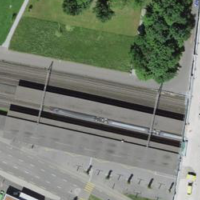
EUNIS habitat code: 57
Species observed at this site:
Fagus sylvatica